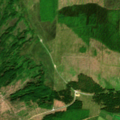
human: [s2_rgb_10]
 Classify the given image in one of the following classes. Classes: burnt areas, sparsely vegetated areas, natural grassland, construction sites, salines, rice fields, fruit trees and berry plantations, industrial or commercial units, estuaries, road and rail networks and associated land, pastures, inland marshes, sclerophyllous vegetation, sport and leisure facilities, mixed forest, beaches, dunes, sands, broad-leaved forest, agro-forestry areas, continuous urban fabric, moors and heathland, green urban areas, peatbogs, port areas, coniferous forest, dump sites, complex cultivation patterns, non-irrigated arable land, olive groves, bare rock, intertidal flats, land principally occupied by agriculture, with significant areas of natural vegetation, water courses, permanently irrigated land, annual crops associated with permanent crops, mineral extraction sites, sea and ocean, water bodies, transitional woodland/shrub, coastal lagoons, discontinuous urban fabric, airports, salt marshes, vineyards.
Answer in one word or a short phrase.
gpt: pastures, coniferous forest, moors and heathland, transitional woodland/shrub